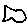
Label: fish